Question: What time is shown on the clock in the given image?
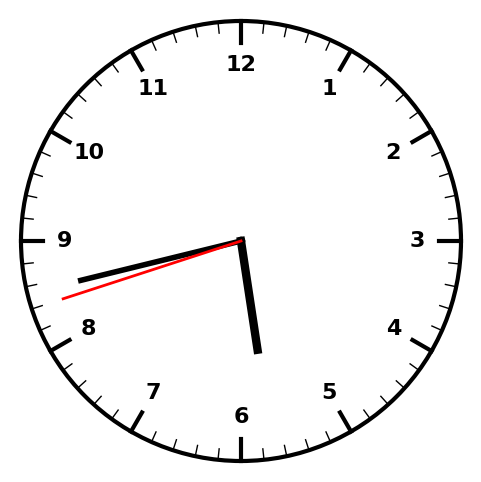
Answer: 05:42:42